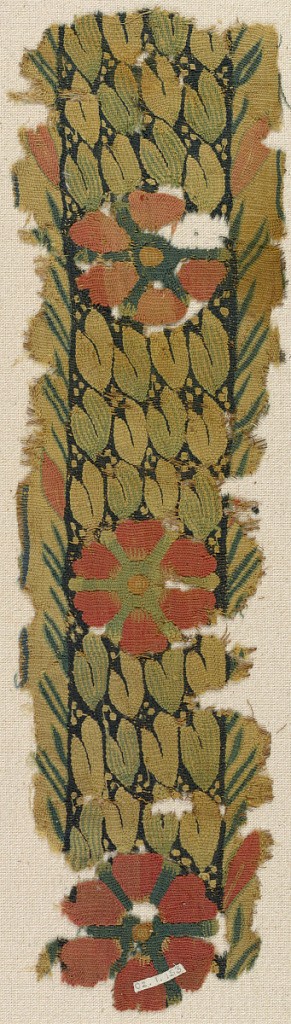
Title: Border fragment
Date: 3rd–4th century
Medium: Warp; S-spun linen. Weft: S-spun linen, S-spun wools Technique: slit tapestry
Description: Border of overlapping leaves.